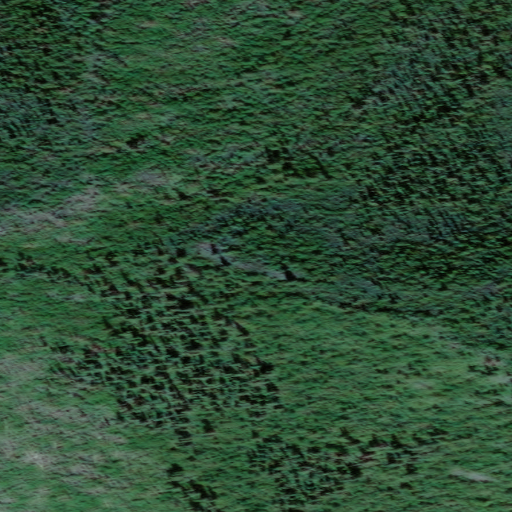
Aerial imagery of mountain in Alaska named Adams Peak containing only unknown